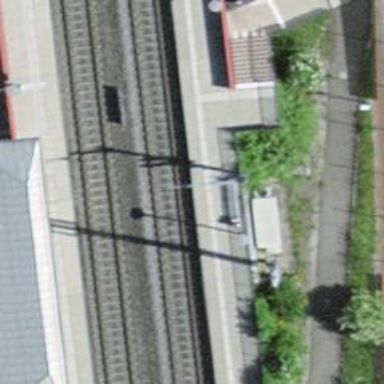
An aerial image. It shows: Railway stop with public transport stop position.